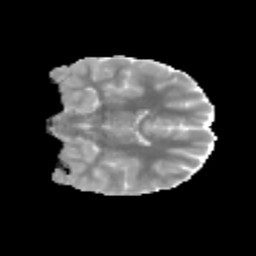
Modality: MD
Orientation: coronal
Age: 10
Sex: male
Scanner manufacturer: siemens
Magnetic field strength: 3 T
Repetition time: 3.8 s
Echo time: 0.07 s